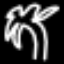
Label: palm tree